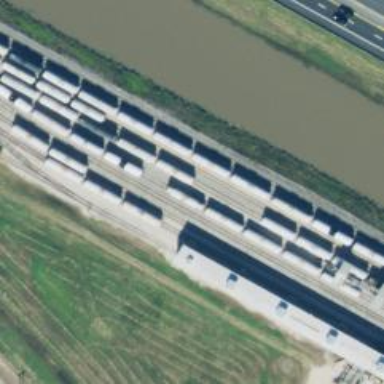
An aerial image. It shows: Railway yard in service.